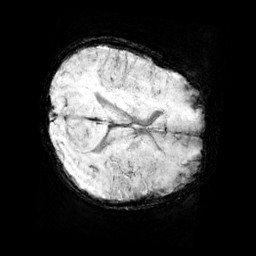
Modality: minIP
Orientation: axial
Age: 10
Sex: male
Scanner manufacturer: siemens
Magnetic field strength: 3 T
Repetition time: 0.027 s
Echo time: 0.02 s